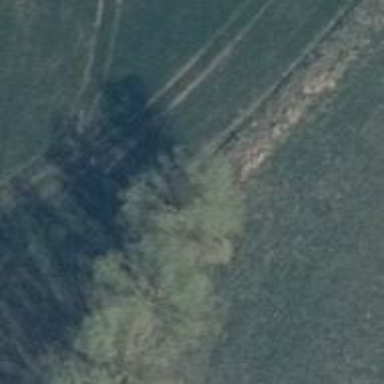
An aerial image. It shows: Row of trees in natural setting.